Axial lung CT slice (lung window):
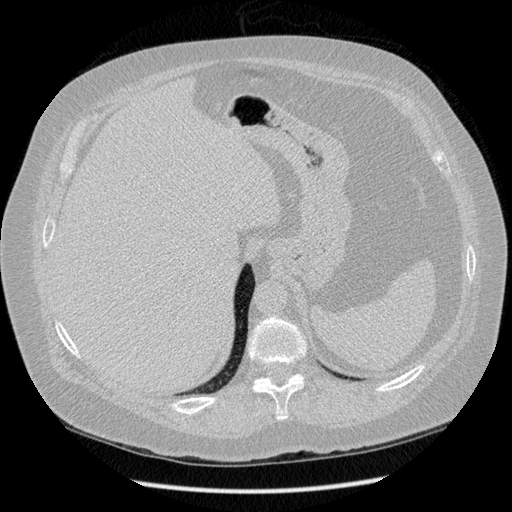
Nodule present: no